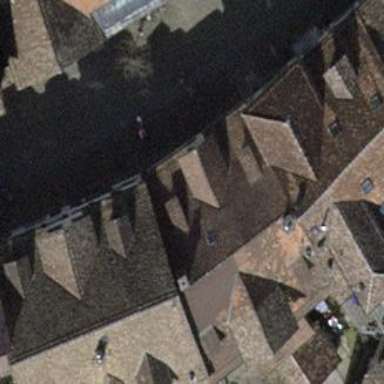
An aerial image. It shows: Building with gabled roof covered in roof tiles. The roof orientation is across the building.